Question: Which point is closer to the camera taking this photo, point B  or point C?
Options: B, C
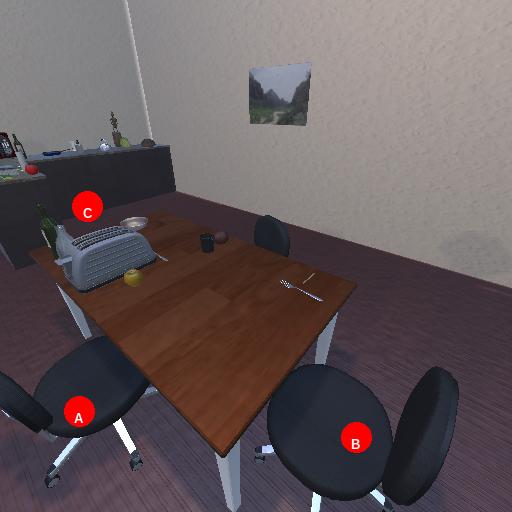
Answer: B